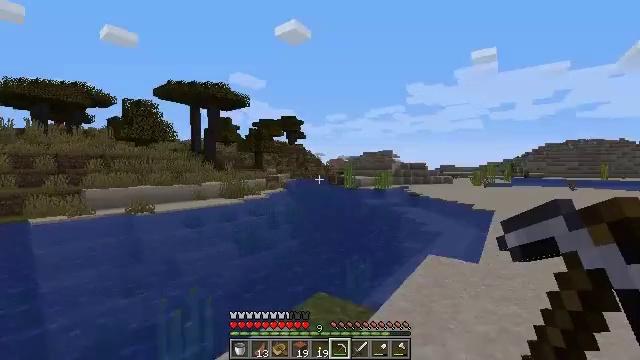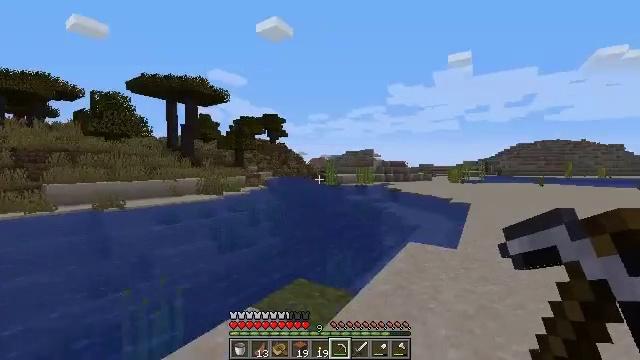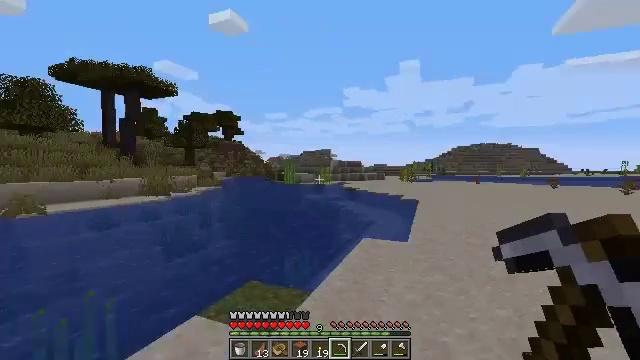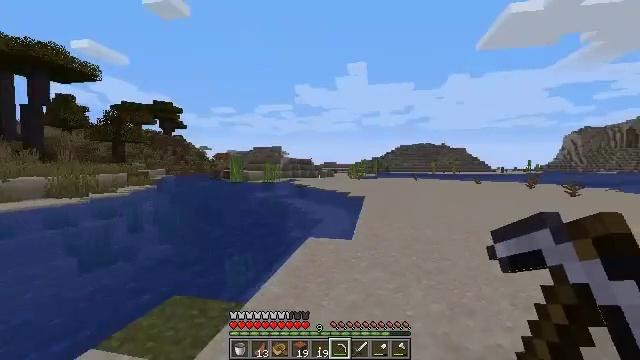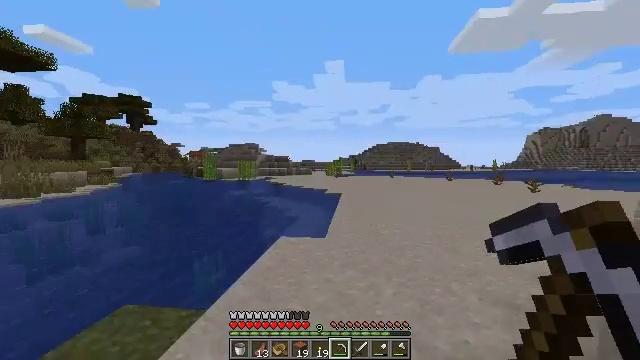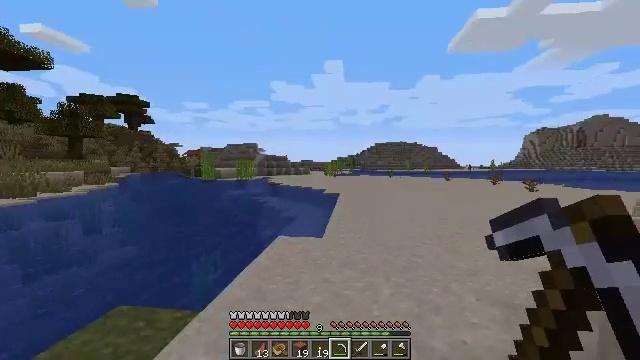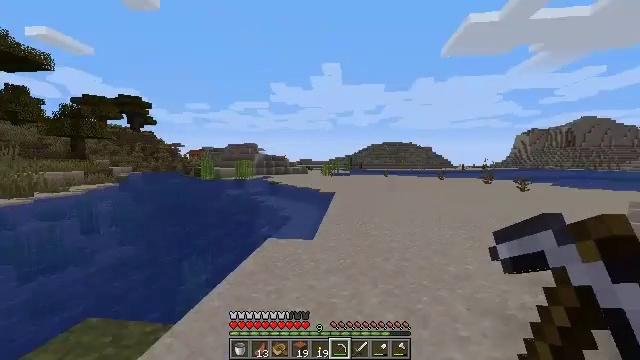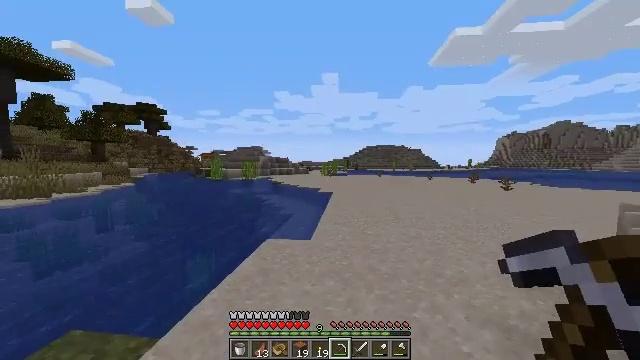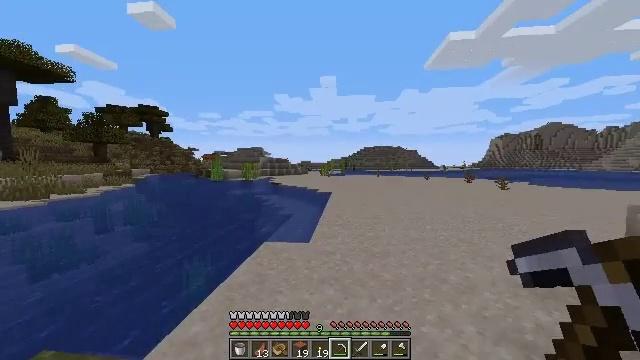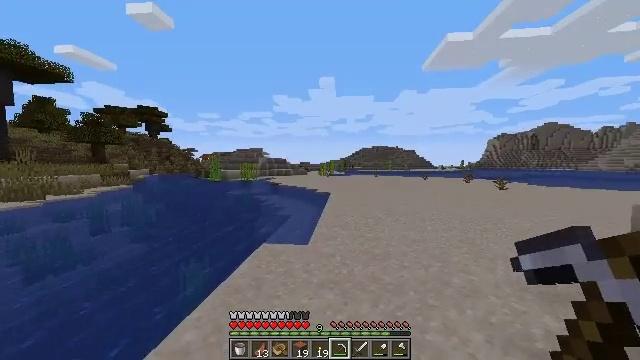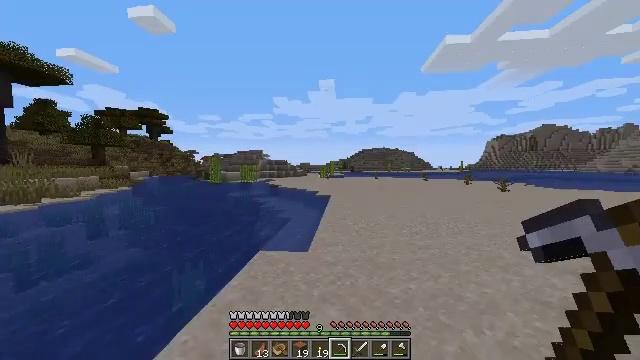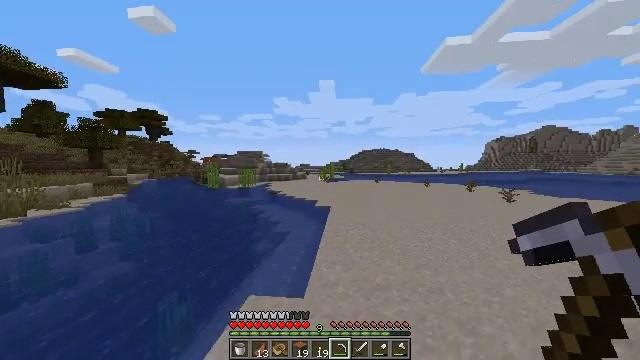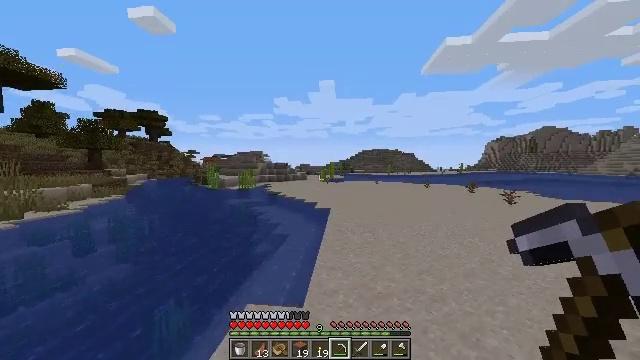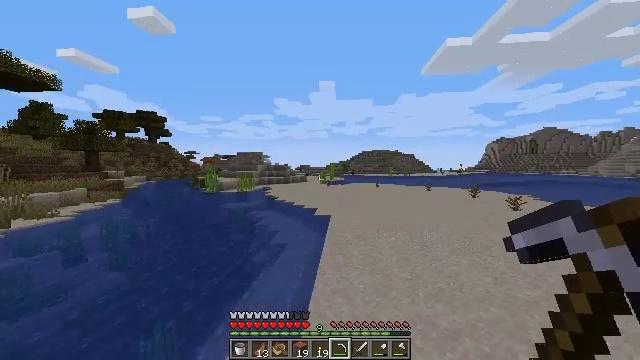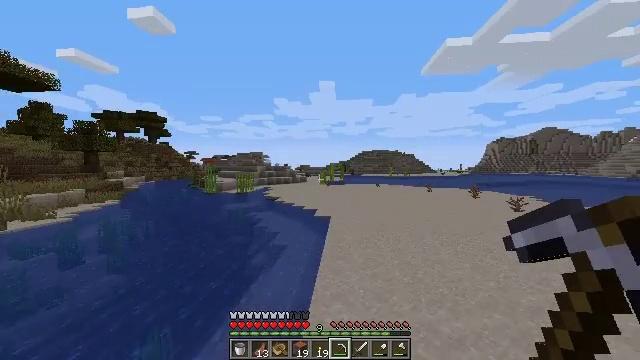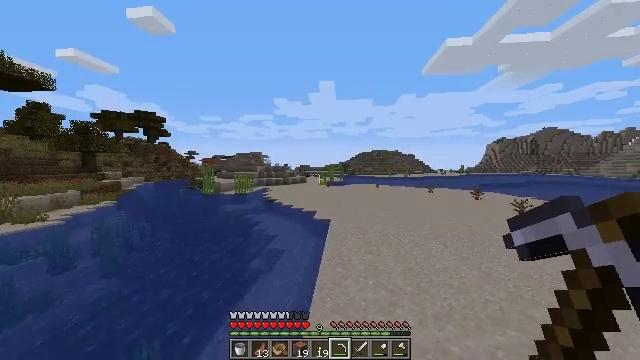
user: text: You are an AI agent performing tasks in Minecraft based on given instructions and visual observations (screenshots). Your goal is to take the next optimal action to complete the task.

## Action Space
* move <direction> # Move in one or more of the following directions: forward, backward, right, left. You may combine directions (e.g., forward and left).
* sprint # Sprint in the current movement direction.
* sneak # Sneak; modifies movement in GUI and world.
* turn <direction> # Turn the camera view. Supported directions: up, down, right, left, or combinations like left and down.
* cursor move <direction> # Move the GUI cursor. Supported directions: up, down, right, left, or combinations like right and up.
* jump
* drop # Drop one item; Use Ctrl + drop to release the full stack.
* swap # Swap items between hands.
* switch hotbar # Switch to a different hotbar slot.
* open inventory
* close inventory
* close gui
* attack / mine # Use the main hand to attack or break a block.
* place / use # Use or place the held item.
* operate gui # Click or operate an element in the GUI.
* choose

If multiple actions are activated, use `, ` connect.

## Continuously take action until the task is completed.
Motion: motion action
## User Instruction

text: Mine the sugar cane near rivers.
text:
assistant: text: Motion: move forward and move right, turn right
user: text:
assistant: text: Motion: move forward and move right, turn right
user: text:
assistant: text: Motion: move forward and move right, turn right
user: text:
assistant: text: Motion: move forward and move right, turn right
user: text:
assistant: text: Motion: move forward and move right, sprint
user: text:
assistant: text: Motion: move forward, sprint
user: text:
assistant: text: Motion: move forward, sprint
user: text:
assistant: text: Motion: move forward, sprint
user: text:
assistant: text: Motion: move forward
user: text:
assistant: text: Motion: move forward, jump
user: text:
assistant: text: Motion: move forward, jump
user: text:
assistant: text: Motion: move forward, jump
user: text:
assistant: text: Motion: move forward, jump
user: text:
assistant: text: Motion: move forward and move right, jump
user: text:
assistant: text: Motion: move forward and move right, jump
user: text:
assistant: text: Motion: move forward and move right, jump
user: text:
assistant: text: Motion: move forward and move right, jump
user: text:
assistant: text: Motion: move forward and move right, jump
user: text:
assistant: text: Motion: move forward and move right, jump
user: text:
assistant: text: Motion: move forward and move right, jump
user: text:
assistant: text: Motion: move forward and move right, jump
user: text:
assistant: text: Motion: move forward and move right, jump
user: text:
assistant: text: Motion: move forward, jump
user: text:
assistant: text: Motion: move forward, jump
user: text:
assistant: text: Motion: move forward, jump
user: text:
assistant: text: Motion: move forward, jump
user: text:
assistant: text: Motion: move forward, jump
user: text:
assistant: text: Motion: move forward, jump
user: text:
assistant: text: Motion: move forward, turn left, jump
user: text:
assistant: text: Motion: move forward, turn left and down, jump